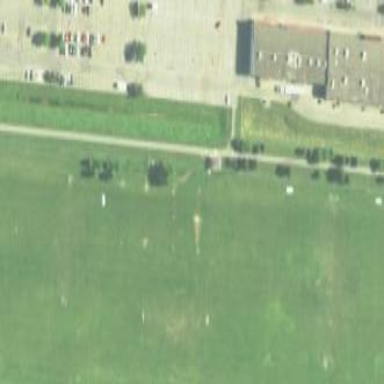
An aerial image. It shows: Soccer pitch with grass surface for leisure and sports.